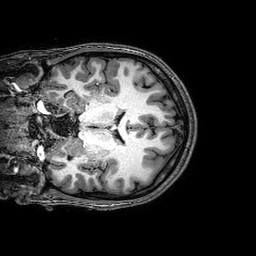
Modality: T1w
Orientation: coronal
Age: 21
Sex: male
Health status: healthy
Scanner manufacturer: philips
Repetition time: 0.008343 s
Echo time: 0.00384 s